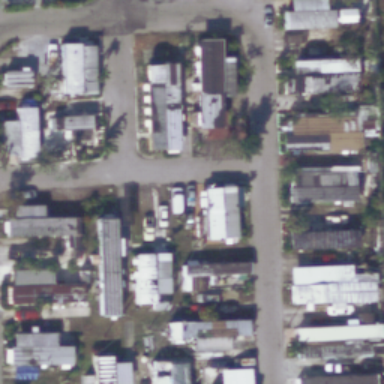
Many mobile homes arranged haphazardly in the mobile home park .